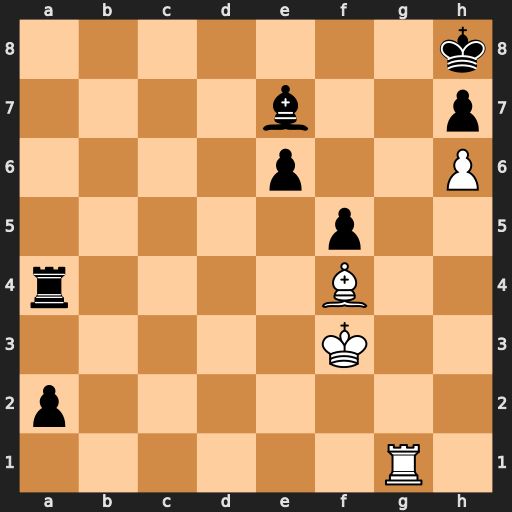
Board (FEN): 7k/4b2p/4p2P/5p2/r4B2/5K2/p7/6R1
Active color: w
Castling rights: -
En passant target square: -
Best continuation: Be5+ Bf6 Bxf6#